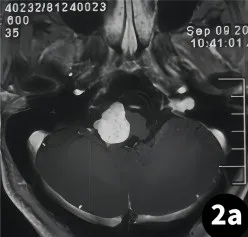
Surgical treatment of the right foramen magnum meningioma. (Case 1). Preoperative MR scan.
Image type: radiology (mri)